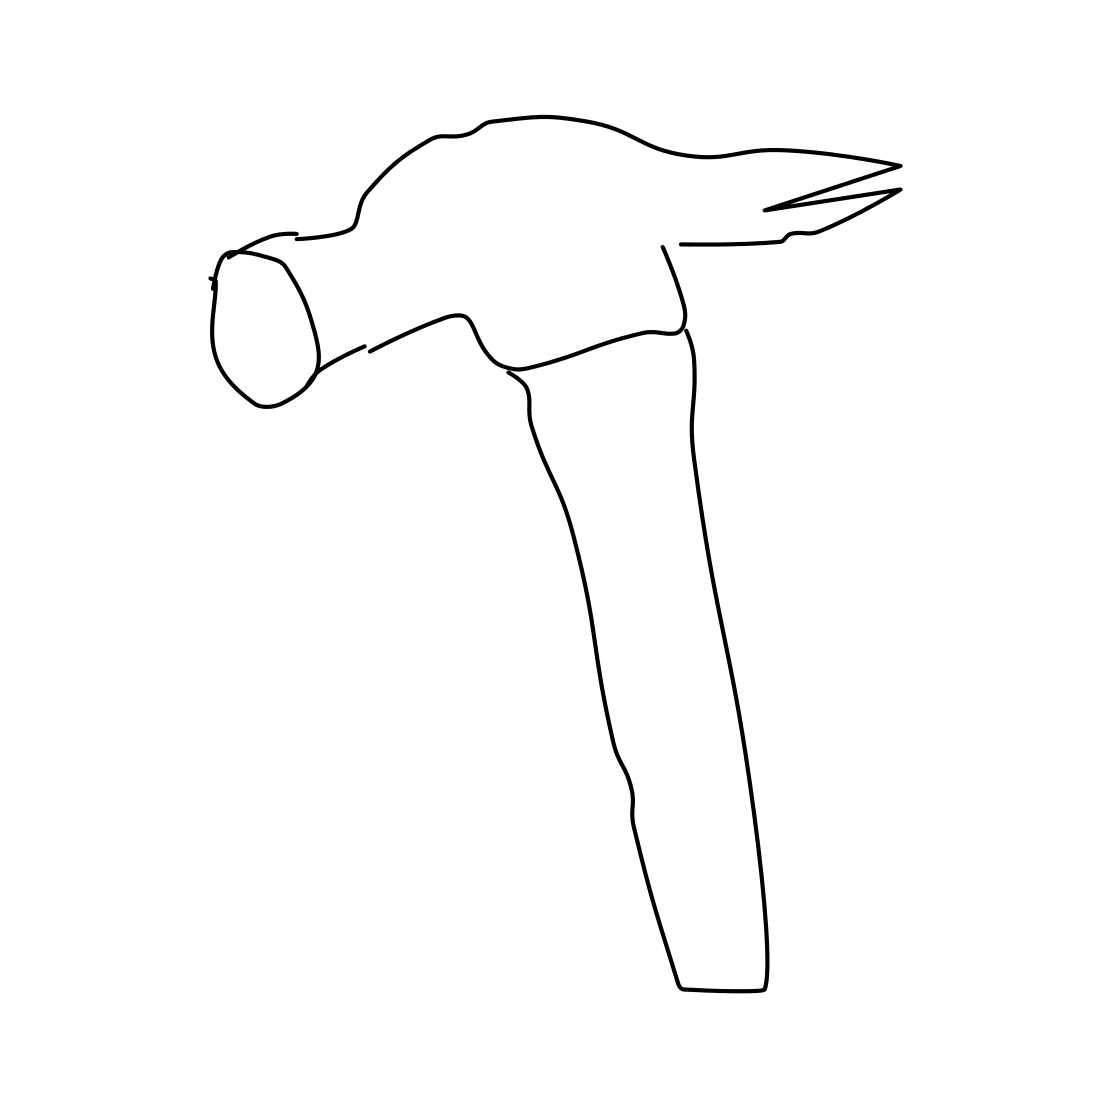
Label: hammer